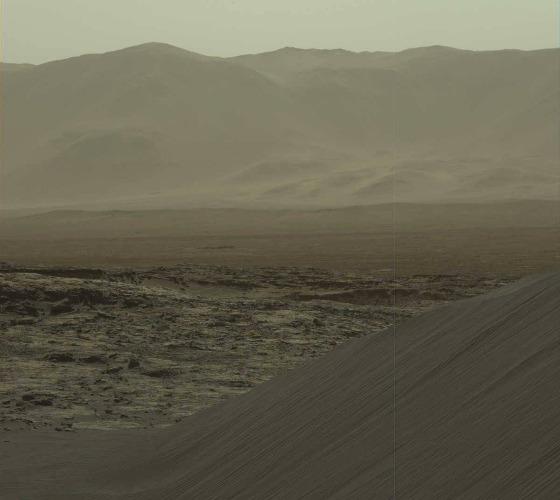
Terrain classes present: Bedrock, Gravel / Sand / Soil, Sky / Distant Mountains